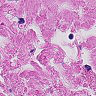
Metastatic tissue present: no